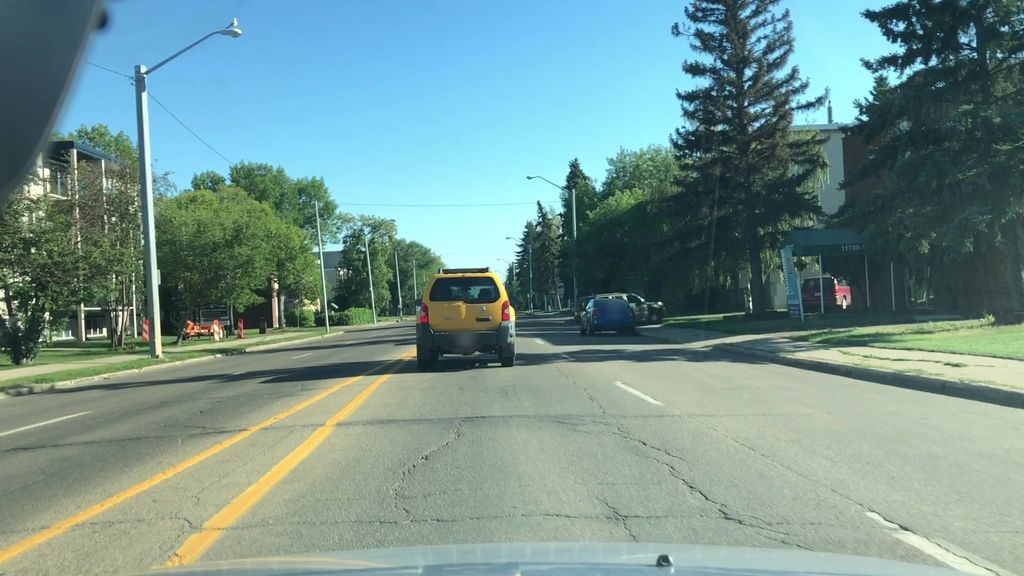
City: edmonton